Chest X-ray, AP view. Patient: 26 years old, sex F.
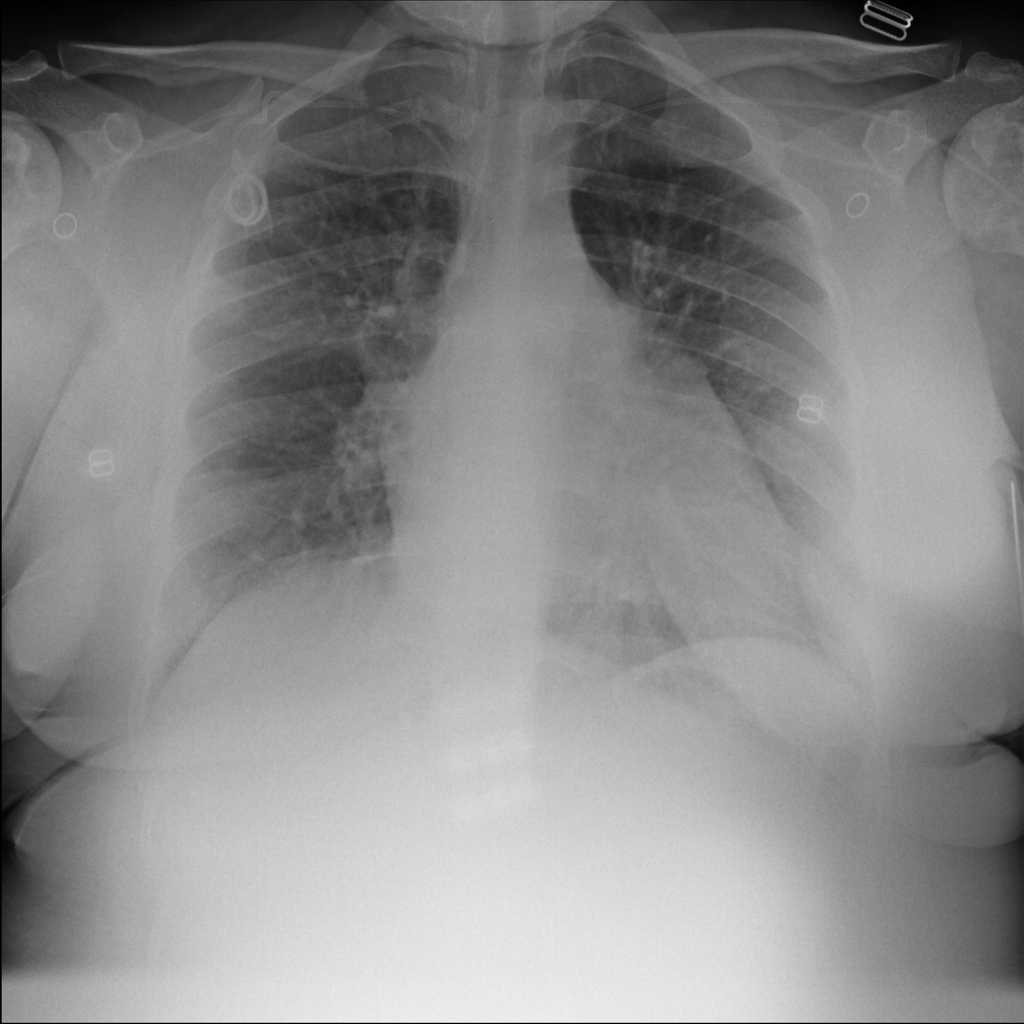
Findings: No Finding